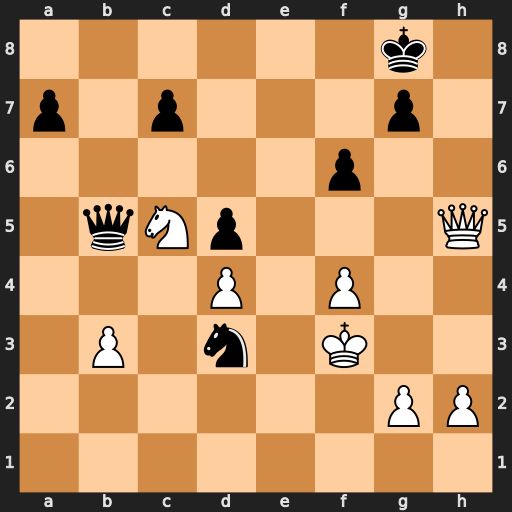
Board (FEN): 6k1/p1p3p1/5p2/1qNp3Q/3P1P2/1P1n1K2/6PP/8
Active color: w
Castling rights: -
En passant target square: -
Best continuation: Qxd5+